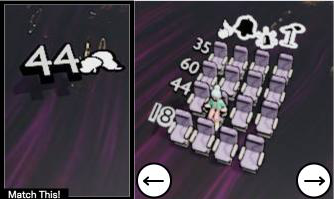
Task: seats
Answer: no